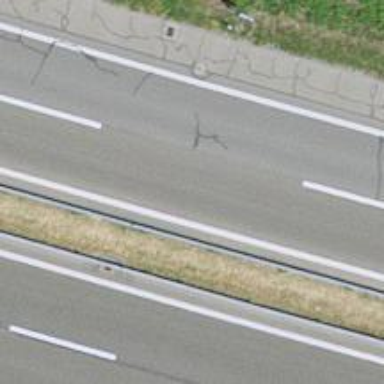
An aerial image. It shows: Asphalt motorway.